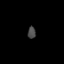
Tissue: lung
Cell type: Epithelial cells
Senescence score: 0.2083
Nuclear area (px): 94
Mean DAPI intensity: 70.628